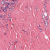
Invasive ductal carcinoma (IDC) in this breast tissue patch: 0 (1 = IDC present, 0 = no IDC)